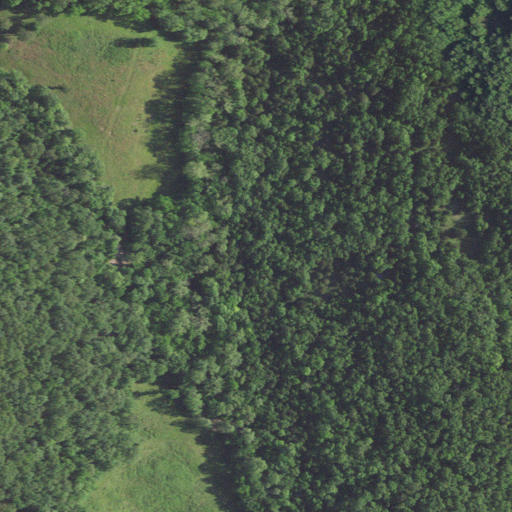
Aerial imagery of valley in Missouri named Panther Hollow containing deciduous forest, mixed forest, pasture, and shrub